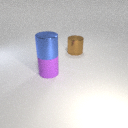
large blue metal cylinder above large purple rubber cylinder